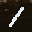
Label: 1